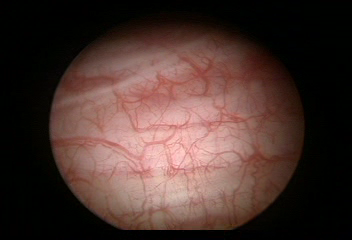
Modality: WLC
Class: Normal mucosa
Bladder cancer association: No